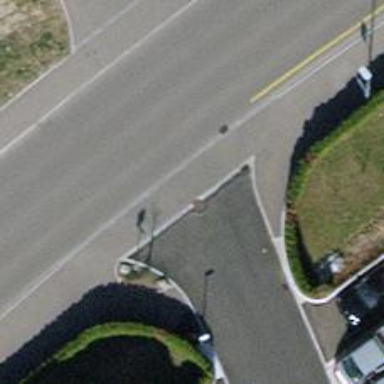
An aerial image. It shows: Unmarked crossing on the road.